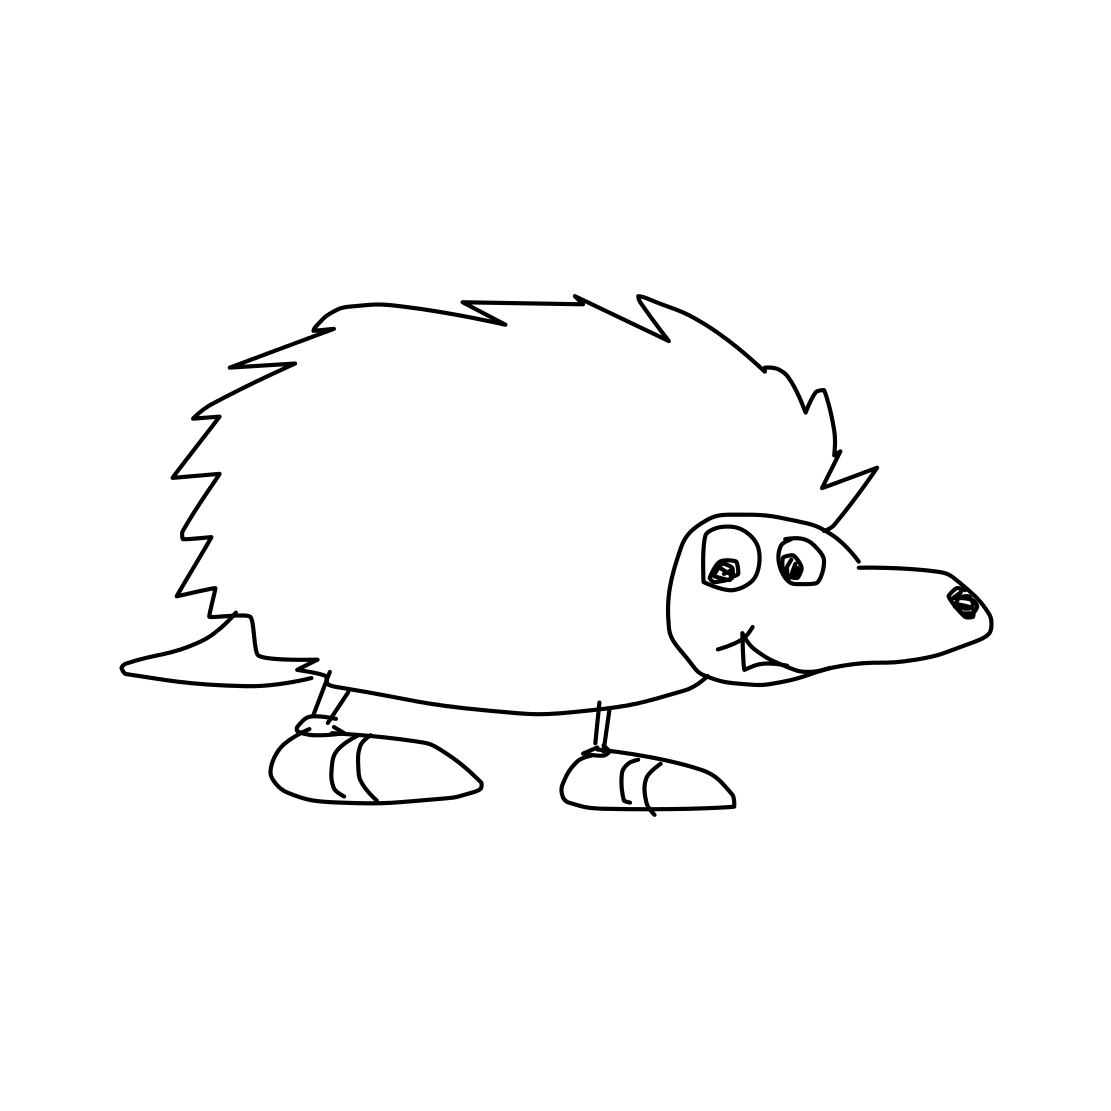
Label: hedgehog